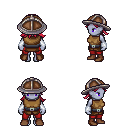
a pixel art fantasy rpg character, female body template, dark elf, purple skin, leather chest armor, red pants, ruby red loose hair, chain helm, white cloth bracers, brown shoes, four views (front, back, left, right), 2x2 character sprite sheet, small pixel art, hard edges, no anti-aliasing